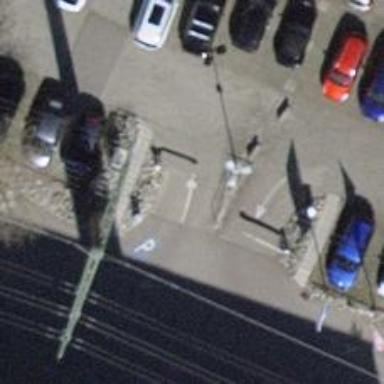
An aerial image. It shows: Lift gate barrier.